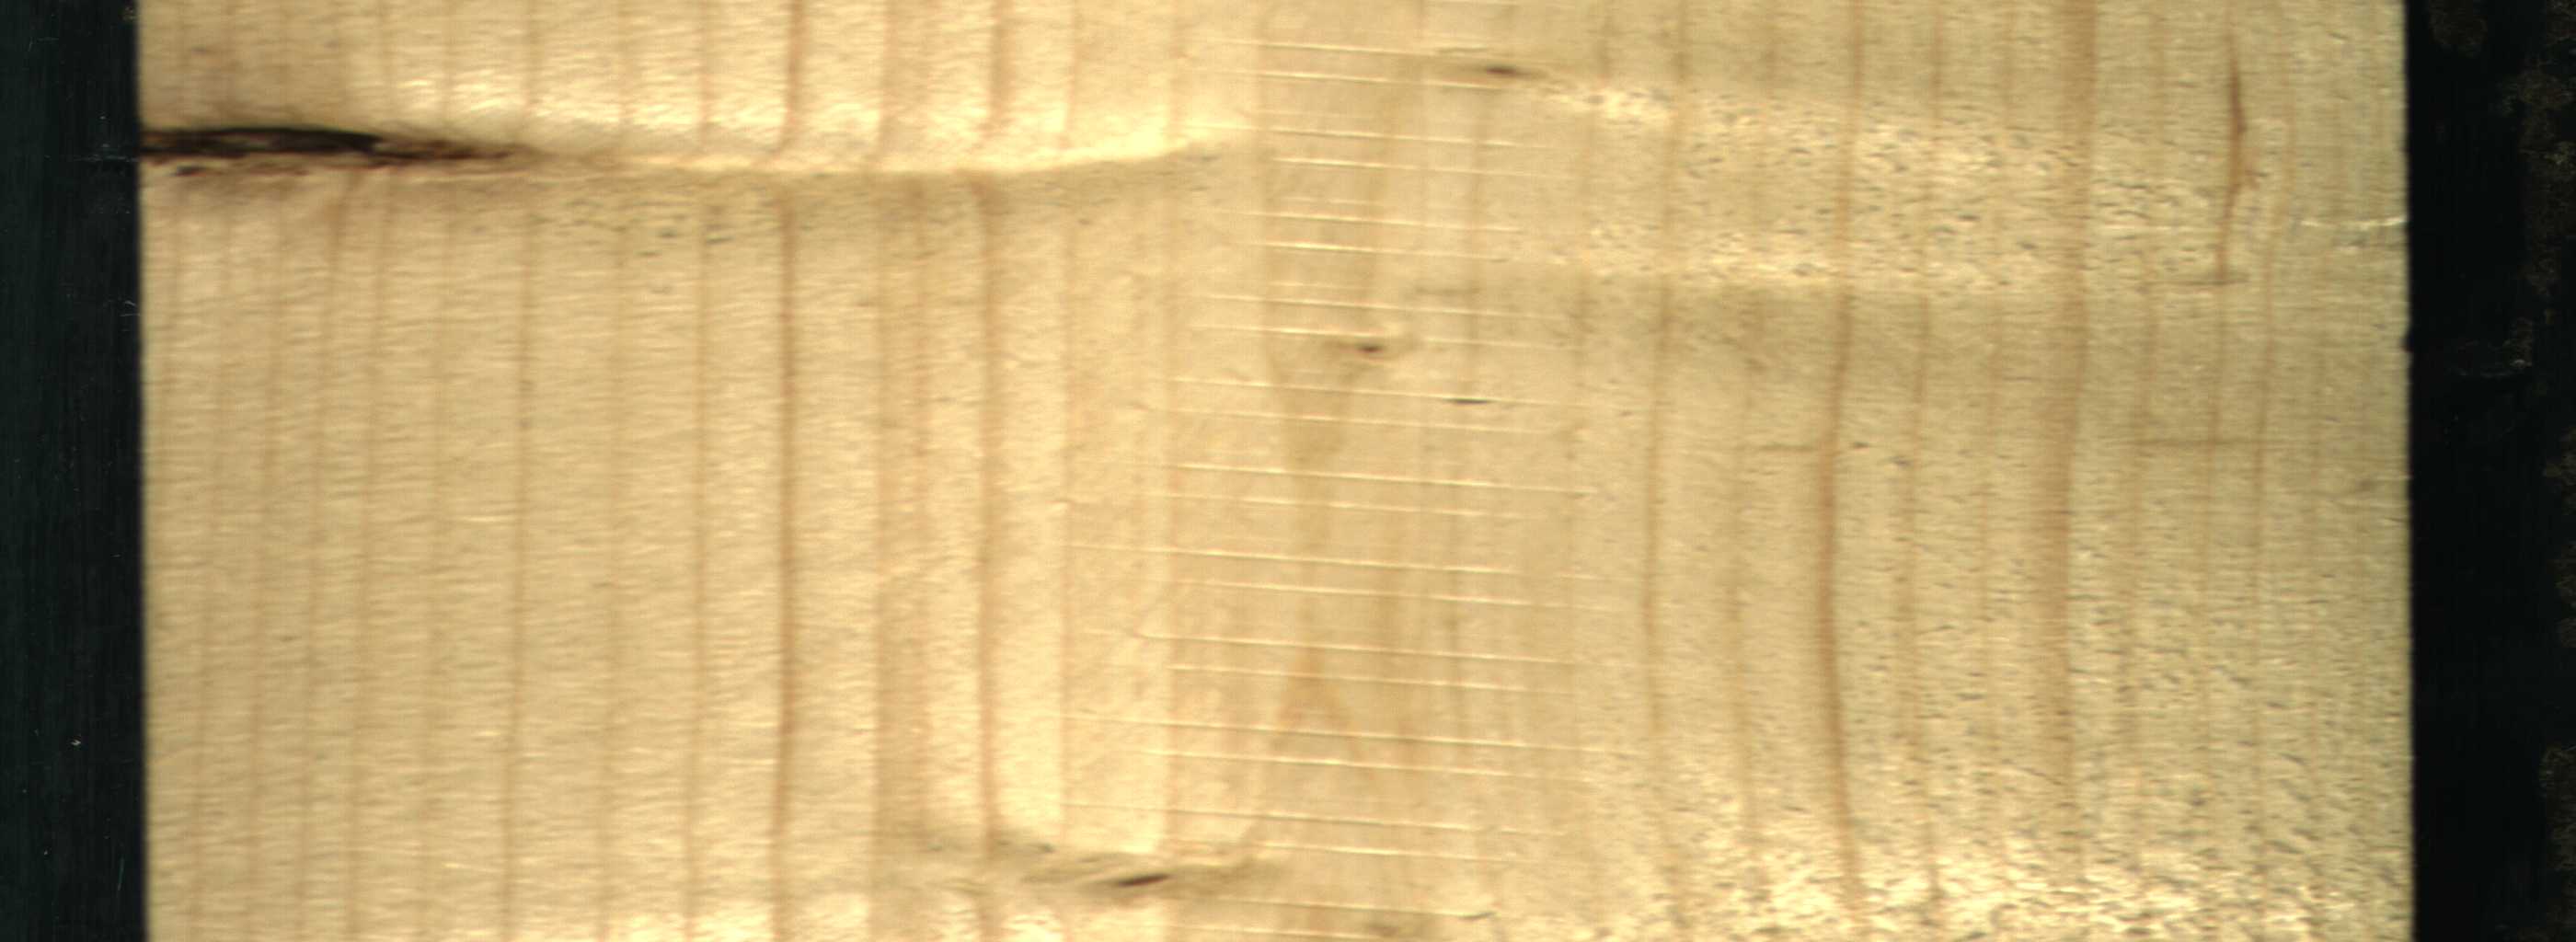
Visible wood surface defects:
resin
Dead_Knot
Live_Knot
Live_Knot
Live_Knot
Live_Knot